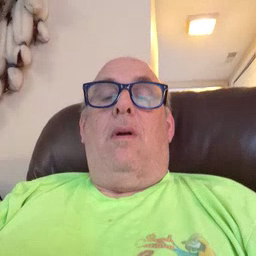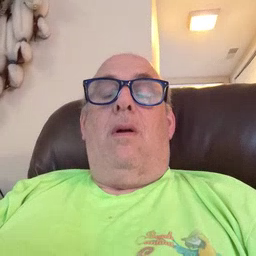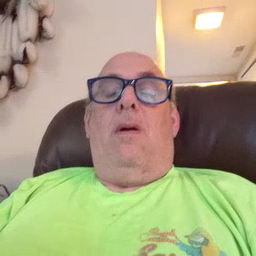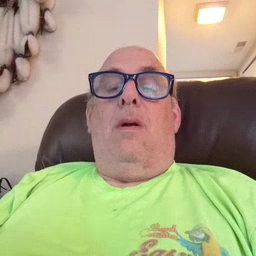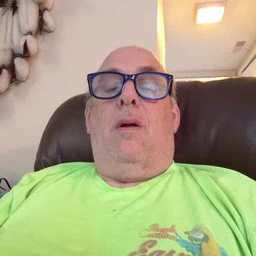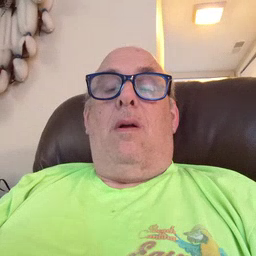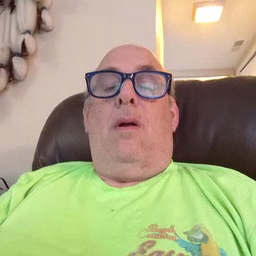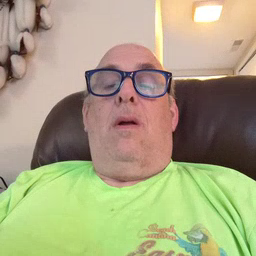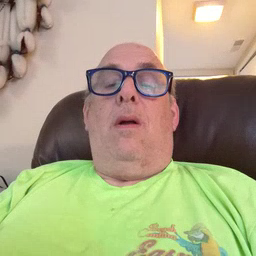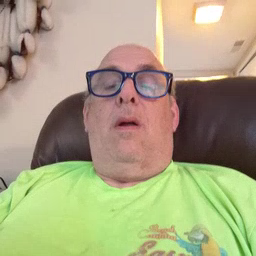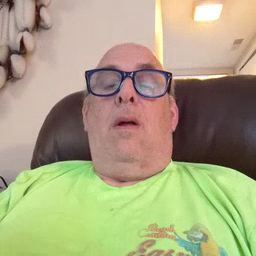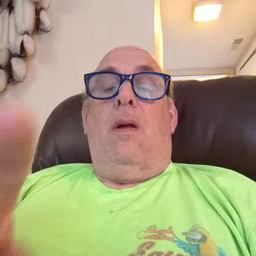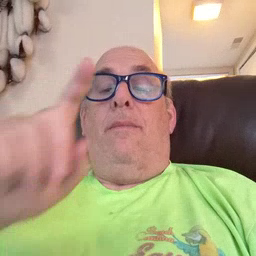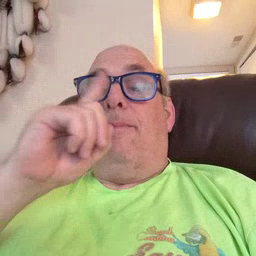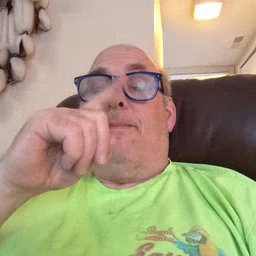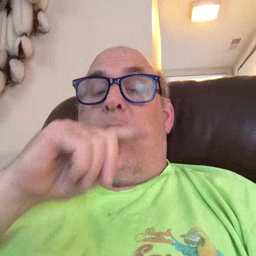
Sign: mouse